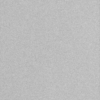
Label: dusty